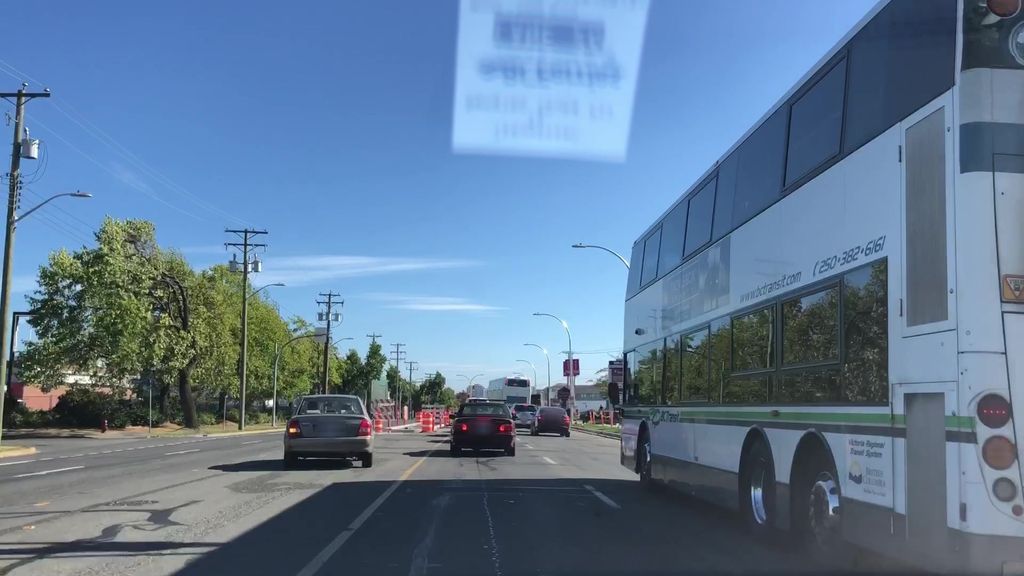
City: victoria